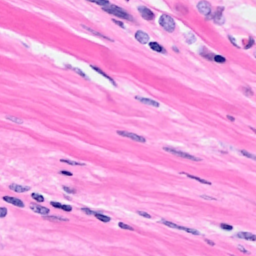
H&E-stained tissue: Breast